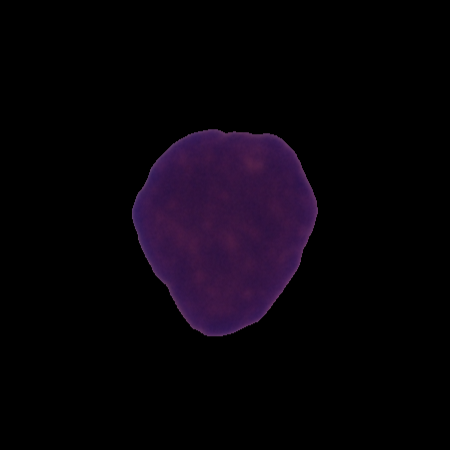
Label: cancer